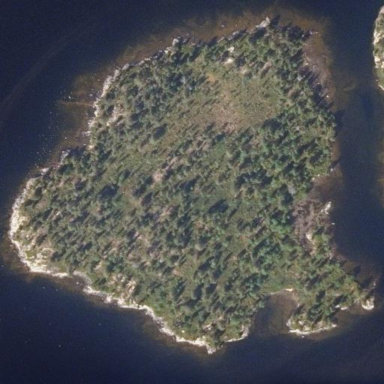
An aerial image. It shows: Islet.